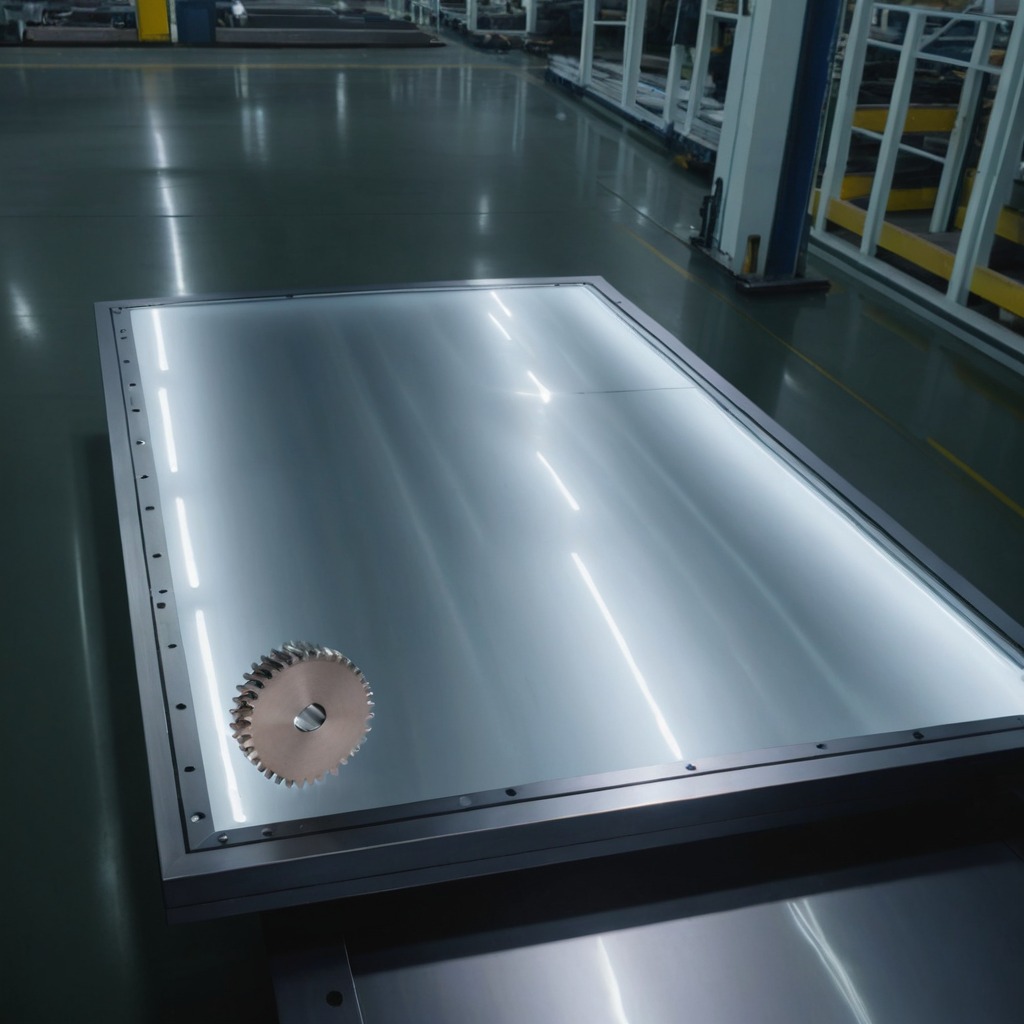
A steel gear with teeth is lying on a metal table in a machine shop under fluorescent lights.